Interaction volume radius: 10 \u00c5
Interaction volume height: 15 \u00c5
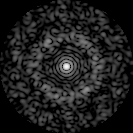
Disorder parameter: 0.7631